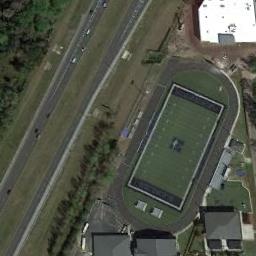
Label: ground_track_field